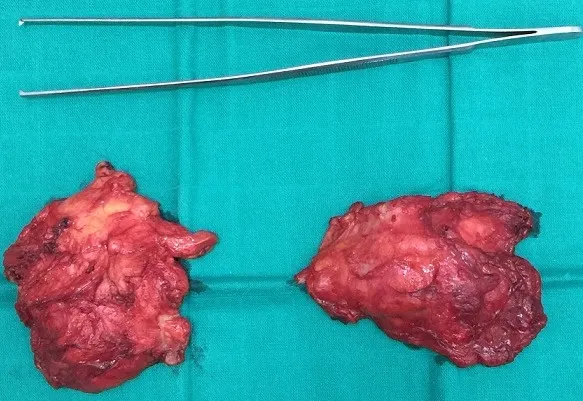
The two excised masses.
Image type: medical_photograph (other_medical_photograph)